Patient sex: F
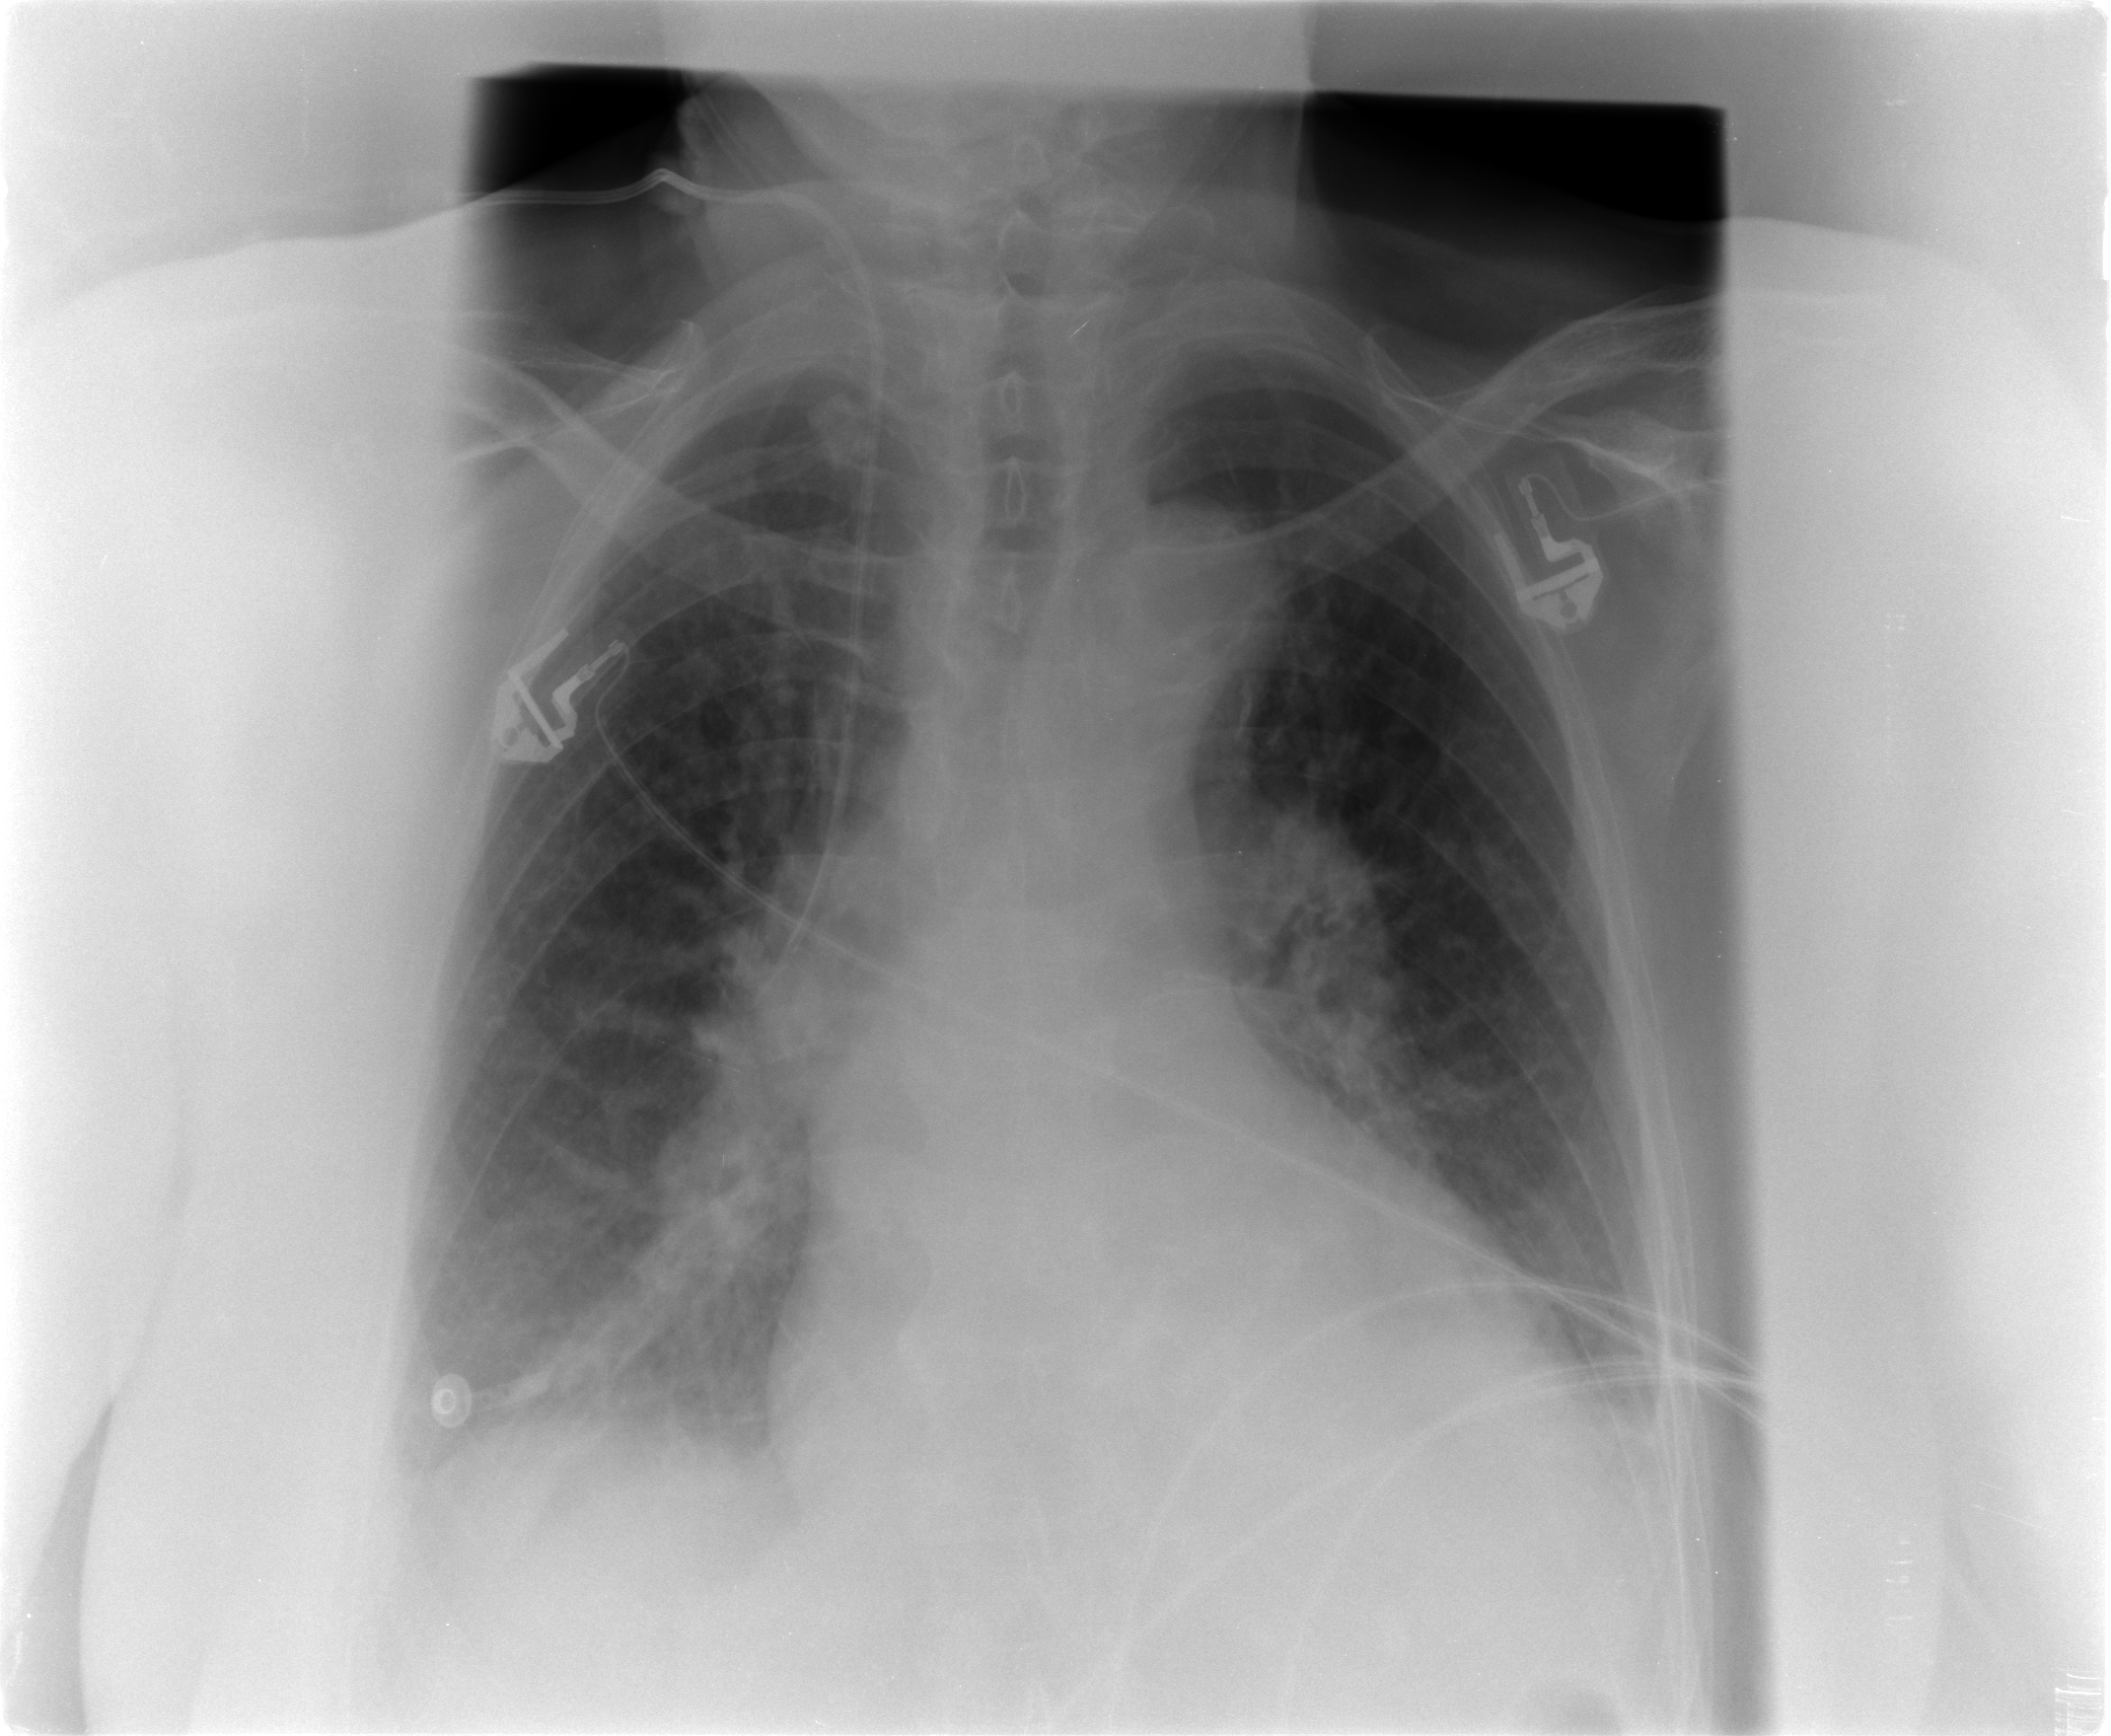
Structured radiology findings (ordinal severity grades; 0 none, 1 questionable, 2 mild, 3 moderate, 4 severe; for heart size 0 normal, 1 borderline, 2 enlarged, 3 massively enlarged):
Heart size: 2
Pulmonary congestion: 2
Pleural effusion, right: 2
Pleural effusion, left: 2
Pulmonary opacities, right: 2
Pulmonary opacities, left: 0
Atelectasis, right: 2
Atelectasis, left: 2